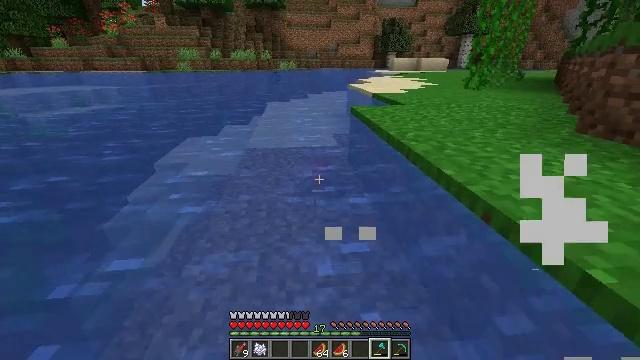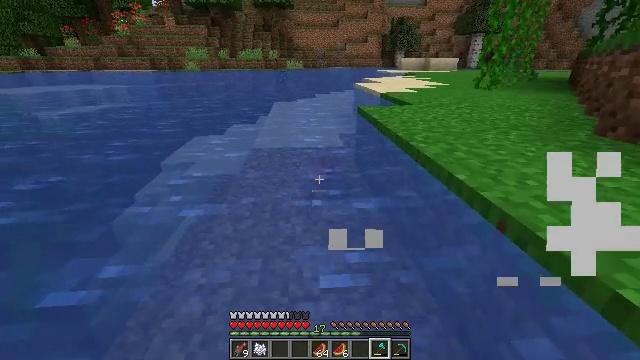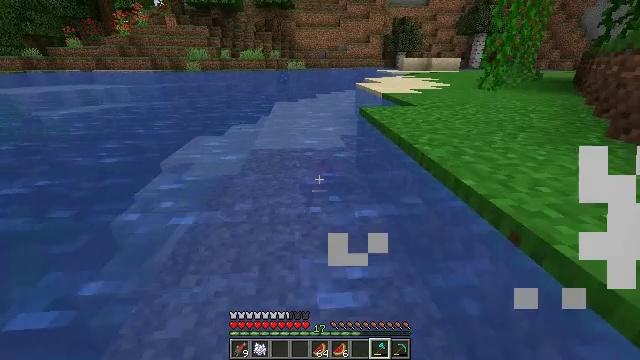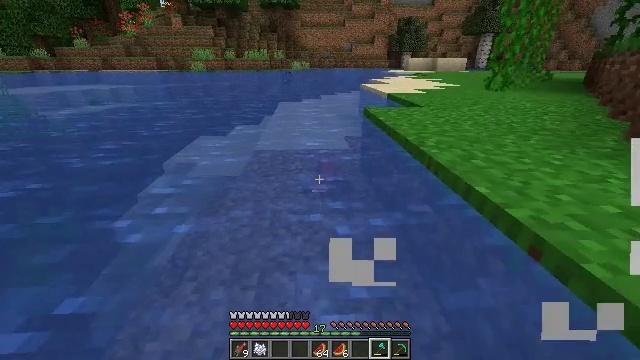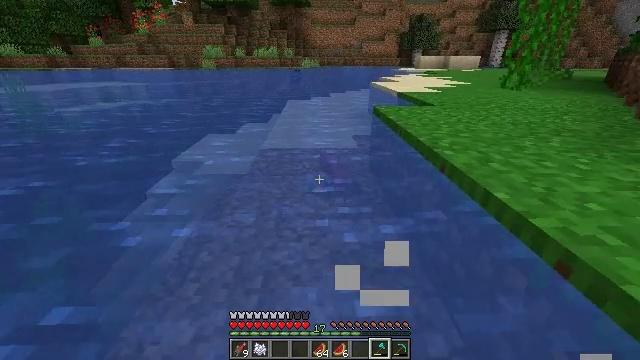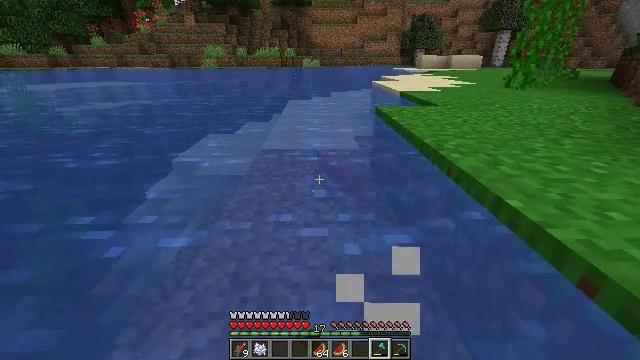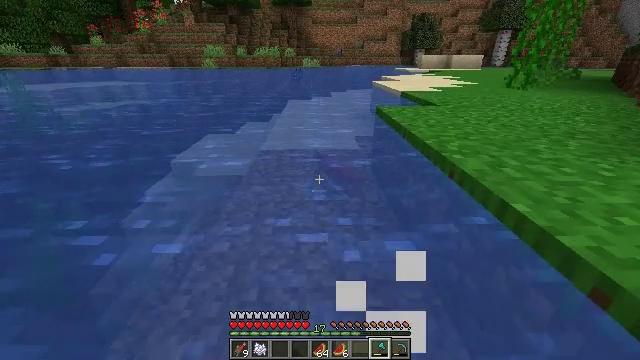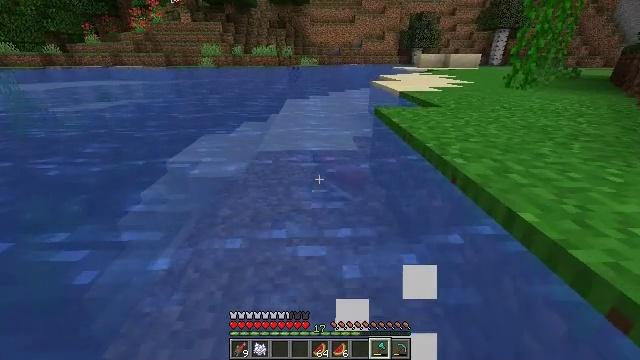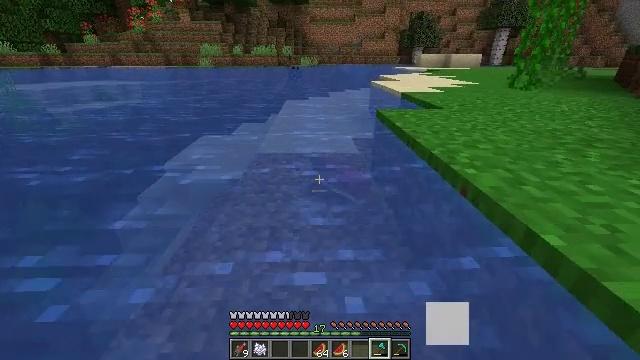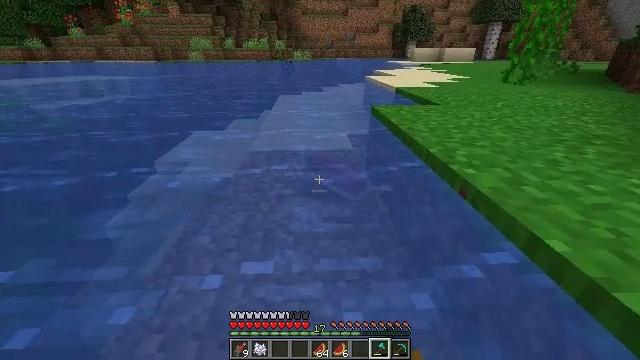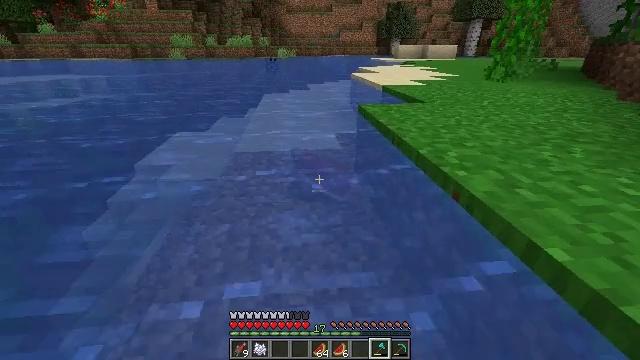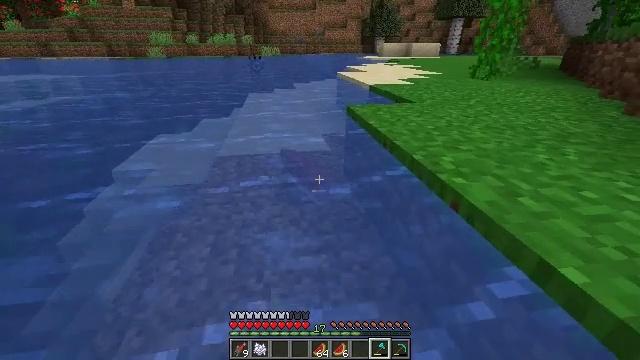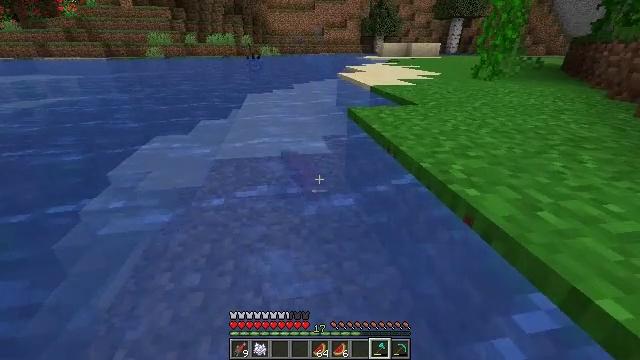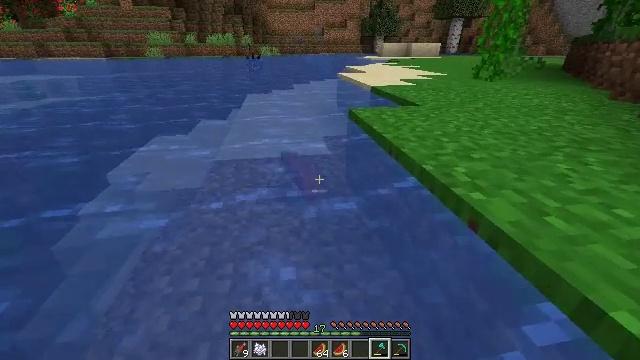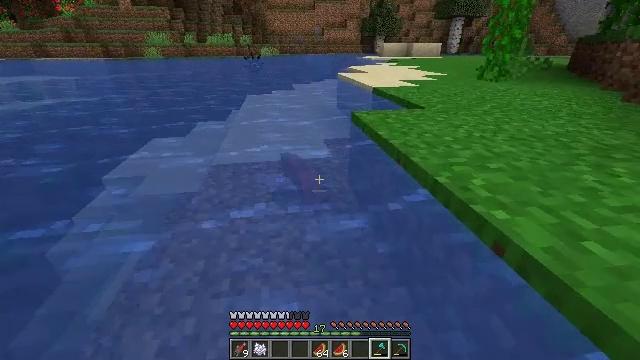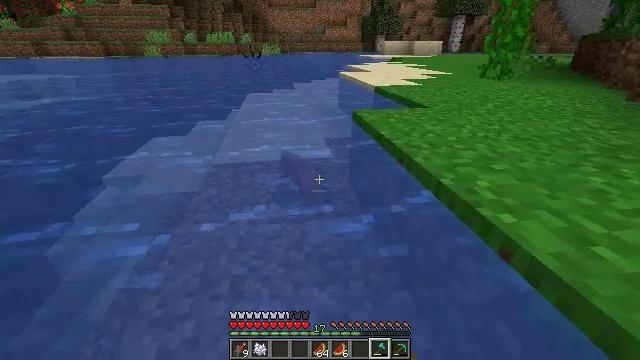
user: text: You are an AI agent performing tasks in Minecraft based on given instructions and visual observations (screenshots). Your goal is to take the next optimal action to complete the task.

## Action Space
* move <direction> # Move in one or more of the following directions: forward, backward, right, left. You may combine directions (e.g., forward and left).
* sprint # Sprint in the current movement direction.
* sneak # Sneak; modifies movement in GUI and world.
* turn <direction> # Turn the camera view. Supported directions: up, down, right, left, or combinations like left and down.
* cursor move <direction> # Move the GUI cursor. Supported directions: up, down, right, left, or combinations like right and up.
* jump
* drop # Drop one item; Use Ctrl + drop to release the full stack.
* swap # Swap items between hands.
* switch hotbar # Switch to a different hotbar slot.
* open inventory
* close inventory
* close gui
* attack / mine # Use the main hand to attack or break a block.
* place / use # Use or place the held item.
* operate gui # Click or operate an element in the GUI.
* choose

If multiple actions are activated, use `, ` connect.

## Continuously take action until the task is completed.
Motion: motion action
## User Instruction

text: Fish and kill the salmon.
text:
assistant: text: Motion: move forward, turn left, attack / mine
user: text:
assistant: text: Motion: move forward, attack / mine
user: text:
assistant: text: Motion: move forward
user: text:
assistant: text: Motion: move forward, turn left, attack / mine
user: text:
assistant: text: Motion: move forward, attack / mine
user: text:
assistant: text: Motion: move forward, attack / mine
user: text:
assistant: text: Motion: move forward
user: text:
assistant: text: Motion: move forward, attack / mine
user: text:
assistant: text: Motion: move forward, turn right and down, attack / mine
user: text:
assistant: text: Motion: move forward, turn right
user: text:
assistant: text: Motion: move forward, turn right
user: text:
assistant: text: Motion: move forward
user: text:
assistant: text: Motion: move forward
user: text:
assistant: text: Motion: move forward, attack / mine
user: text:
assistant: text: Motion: move forward, attack / mine
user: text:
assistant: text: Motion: move forward, turn left, attack / mine
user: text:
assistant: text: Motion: move forward, turn left, attack / mine
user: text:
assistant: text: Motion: move forward
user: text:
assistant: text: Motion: move forward
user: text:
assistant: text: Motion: move forward, attack / mine
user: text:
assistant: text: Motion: move forward, attack / mine
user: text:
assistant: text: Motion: move forward, attack / mine
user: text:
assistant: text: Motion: move forward, turn right and down, attack / mine
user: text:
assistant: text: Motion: move forward, turn right
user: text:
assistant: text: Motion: move forward
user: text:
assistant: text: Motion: move forward
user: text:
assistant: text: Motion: move forward
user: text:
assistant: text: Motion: move forward, turn left
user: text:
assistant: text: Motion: move forward, turn left
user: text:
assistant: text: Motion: move forward, turn left